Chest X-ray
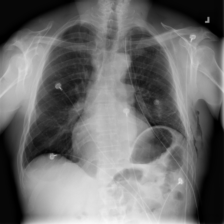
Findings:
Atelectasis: negative
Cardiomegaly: negative
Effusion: negative
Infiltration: negative
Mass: negative
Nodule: negative
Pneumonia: negative
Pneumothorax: positive
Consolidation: negative
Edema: negative
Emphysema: negative
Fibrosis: negative
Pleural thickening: negative
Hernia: negative